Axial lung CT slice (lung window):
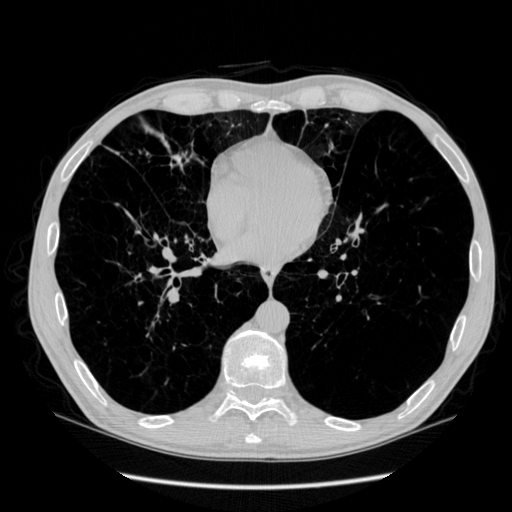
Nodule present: no